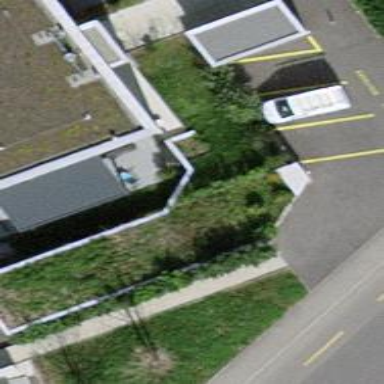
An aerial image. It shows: Driveway tunnel.